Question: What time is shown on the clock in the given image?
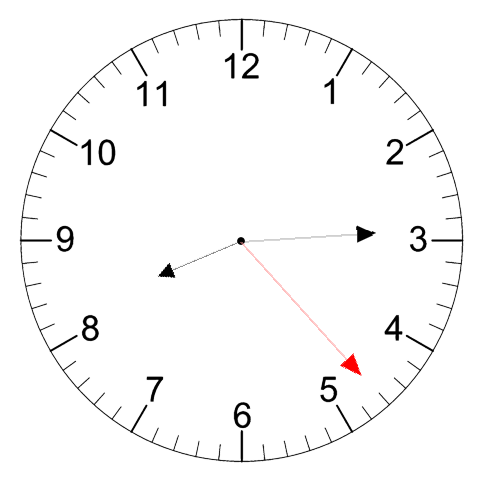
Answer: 08:14:23